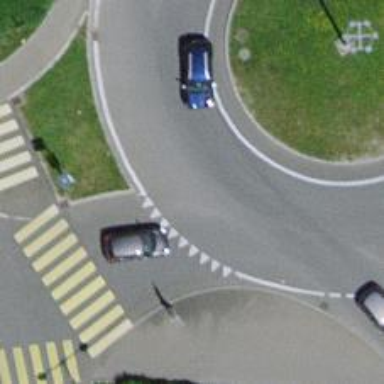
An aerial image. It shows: Tertiary road with asphalt surface leading to roundabout.